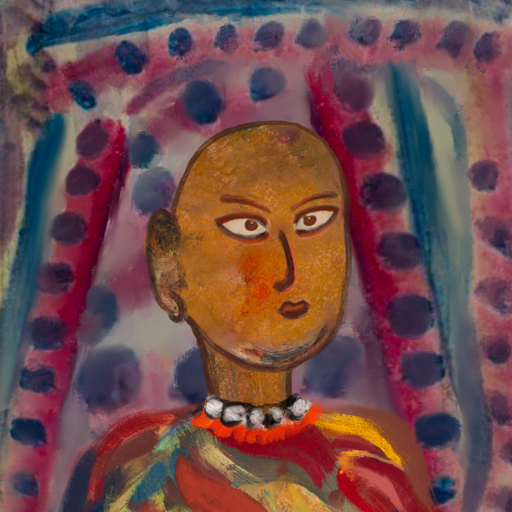
Background: HillGirl, Head And Neck Side: Pipe, Face Side: Roy_Bahadur, Bust: Mother_And_Son_Son, Hair Side: Blank, Head Accessory: Blank, Second Necklace: Blank, Necklace: An_Impression, Baby: Blank